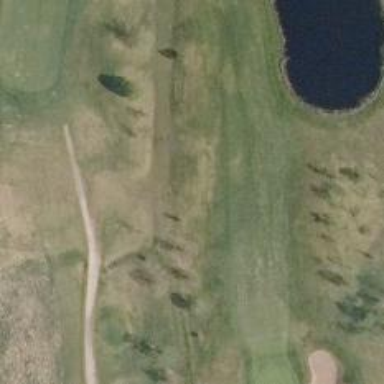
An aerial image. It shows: View of golf hole.